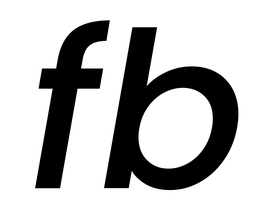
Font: Poppins-MediumItalic